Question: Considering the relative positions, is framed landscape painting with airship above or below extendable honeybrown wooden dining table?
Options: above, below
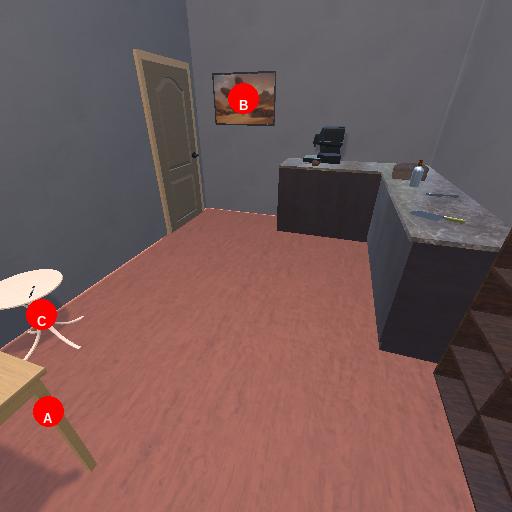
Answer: above